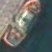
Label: Towing_vessel